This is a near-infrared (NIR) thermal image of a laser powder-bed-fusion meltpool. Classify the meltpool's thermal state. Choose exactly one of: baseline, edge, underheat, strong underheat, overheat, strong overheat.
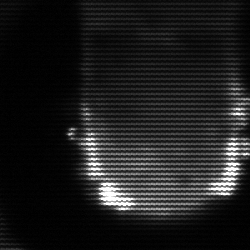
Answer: baseline